八年级 · 度量几何学
如图, 小明利用全等三角形的知识测量池塘两端 $M 、 N$ 的距离, 若 $\triangle P Q O \cong \triangle N M O$,则只需测出其长度的线段是 $(\quad)$

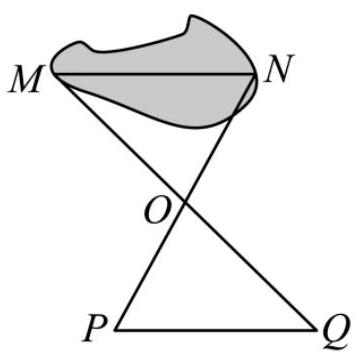
A. $P O$
B. $P Q$
C. $M O$
D. $M Q$
答案: B